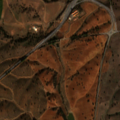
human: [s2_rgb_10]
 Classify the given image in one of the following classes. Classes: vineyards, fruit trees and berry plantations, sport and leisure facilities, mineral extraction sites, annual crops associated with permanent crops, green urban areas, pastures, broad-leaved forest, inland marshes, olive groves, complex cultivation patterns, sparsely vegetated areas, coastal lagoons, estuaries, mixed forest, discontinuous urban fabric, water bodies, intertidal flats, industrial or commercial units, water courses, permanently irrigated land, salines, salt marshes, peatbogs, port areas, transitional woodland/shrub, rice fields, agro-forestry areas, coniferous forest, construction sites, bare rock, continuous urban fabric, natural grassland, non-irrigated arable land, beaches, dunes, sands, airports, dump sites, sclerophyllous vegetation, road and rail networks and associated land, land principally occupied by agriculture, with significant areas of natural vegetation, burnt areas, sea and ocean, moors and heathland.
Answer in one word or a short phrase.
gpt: non-irrigated arable land, permanently irrigated land, olive groves